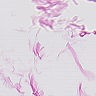
Metastatic tissue present: no